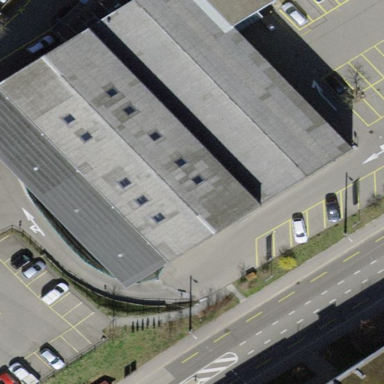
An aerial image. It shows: Sports centre building.